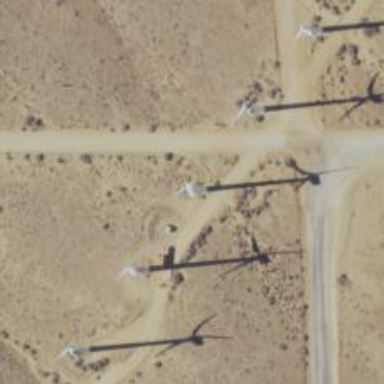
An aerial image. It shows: Wind power generator utilizing wind turbines.